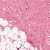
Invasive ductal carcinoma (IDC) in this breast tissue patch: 0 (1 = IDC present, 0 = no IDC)